Question: Say I've got a '<nav>' element with three buttons, and an '<article>' containing three '<section>' elements. I want a user to be able to click a button, which toggles the display of all of the '<section>' elements in such a way that only the one relevant '<section>' is shown.
---

---
I'm new to AngularJS and trying to figure out if theres a more Angularly way of achieving this than by giving the nav elements 'ng-click' attributes and the 'section' elements the 'ng-show' attribute. It feels very imperative.
My HTML would look something like this:
'''
<nav>
<div ng-click="showRedSection()"></div>
<div ng-click="showBlueSection()"></div> //etc.
<nav>
<article>
<section ng-show="redSectionShown">
// content; etc.
</section>
//etc.
</article>
'''
Am I on the right track, or is there an approach that makes this more declarative?
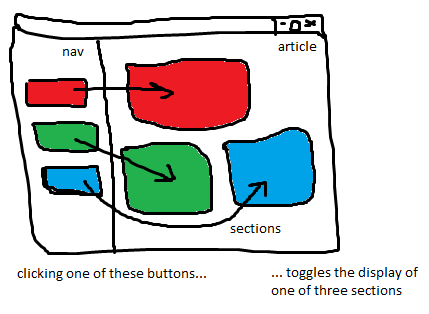
Answer: What you are going is correct.
Instead of needing a function to toggle the value on click you could do 'redSectionShown = !!redSectionShown'
Or if you have a lot of sections and other data you want to store create a service to store the visible state of the regions and create directive that can toggle the values or use the values to hide elements.
The second approach reduces your $scope pollution.
'''
.service('ViewableRegions', function() {
var viewablePropertiesMap = {};
this.getValue = function(value) {
return viewablePropertiesMap[value];
}
this.setValue = function(valueToUpdate, value) {
viewablePropertiesMap[valueToUpdate] = value
}
})
'''
Directive to toggle region visability
'''
.directive('regionToggler', function(ViewableRegions) {
return {
restrict: 'A',
compile: function($element, $attrs) {
var directiveName = this.name;
var valueToUpdate = attrs[directiveName];
return function(scope, element, attrs) {
element.on('click', function() {
var currentValue = ViewableRegions.getValue(ViewableRegions);
ViewableRegions.setValue(valueToUpdate, !!currentValue);
scope.$apply();
})
};
}
};
}
);
'''
Directive to display the regions
'''
.directive('regionDisplayer', function(ViewableRegions) {
return {
restrict: 'A',
compile: function($element, $attrs) {
var directiveName = this.name;
var valueToUpdate = attrs[directiveName];
return function(scope, element, attrs) {
scope.$watch(
function() {
return ViewableRegions.getValue(ViewableRegions);
},
function(newVal) {
if (newVal) {
element[0].style.display = "none";
} else {
element[0].style.display = "";
}
}
)
};
}
};
}
);
'''
HTML Uasge
//etc.
'''
<article>
<section region-displayer="redSectionShown">
// content; etc.
</section>
//etc.
</article>
'''